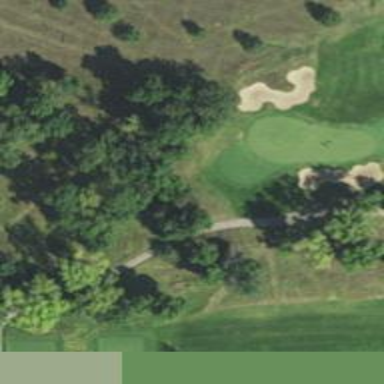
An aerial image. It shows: Service road used as golf cart path.